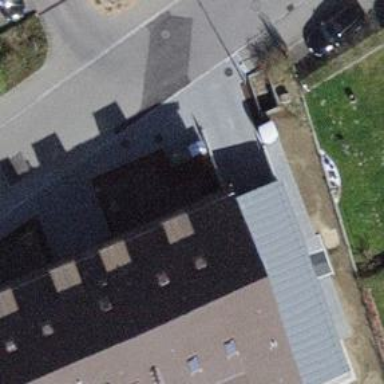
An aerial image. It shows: Parking entrance.